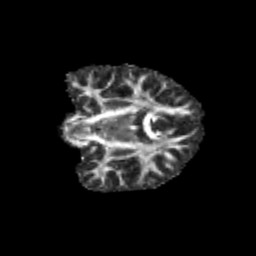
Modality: FA
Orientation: coronal
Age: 11
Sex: male
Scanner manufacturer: siemens
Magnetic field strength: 3 T
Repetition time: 3.8 s
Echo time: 0.07 s